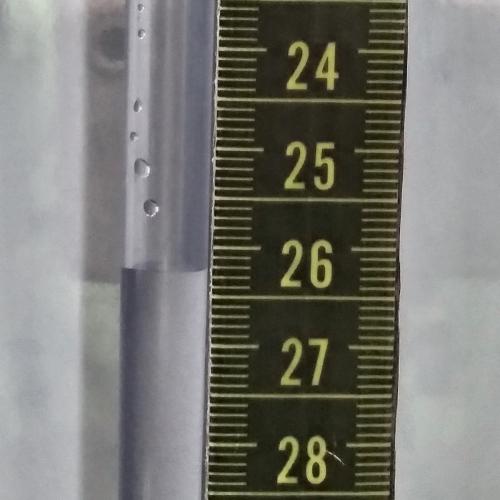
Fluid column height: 26.2 cm